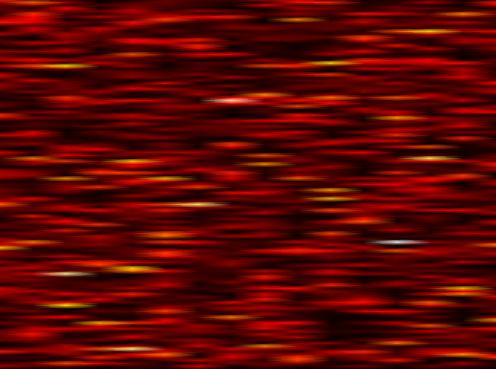
Label: OFDM